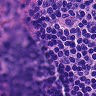
Metastatic tissue present: no